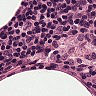
Metastatic tissue present: no